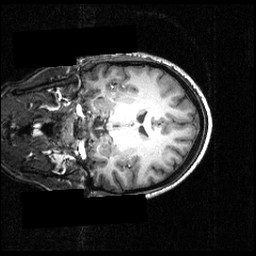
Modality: T1w
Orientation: coronal
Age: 24
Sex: female
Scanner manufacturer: siemens
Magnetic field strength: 3.951 T
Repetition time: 1.5 s
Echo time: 0.00335 s